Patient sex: M
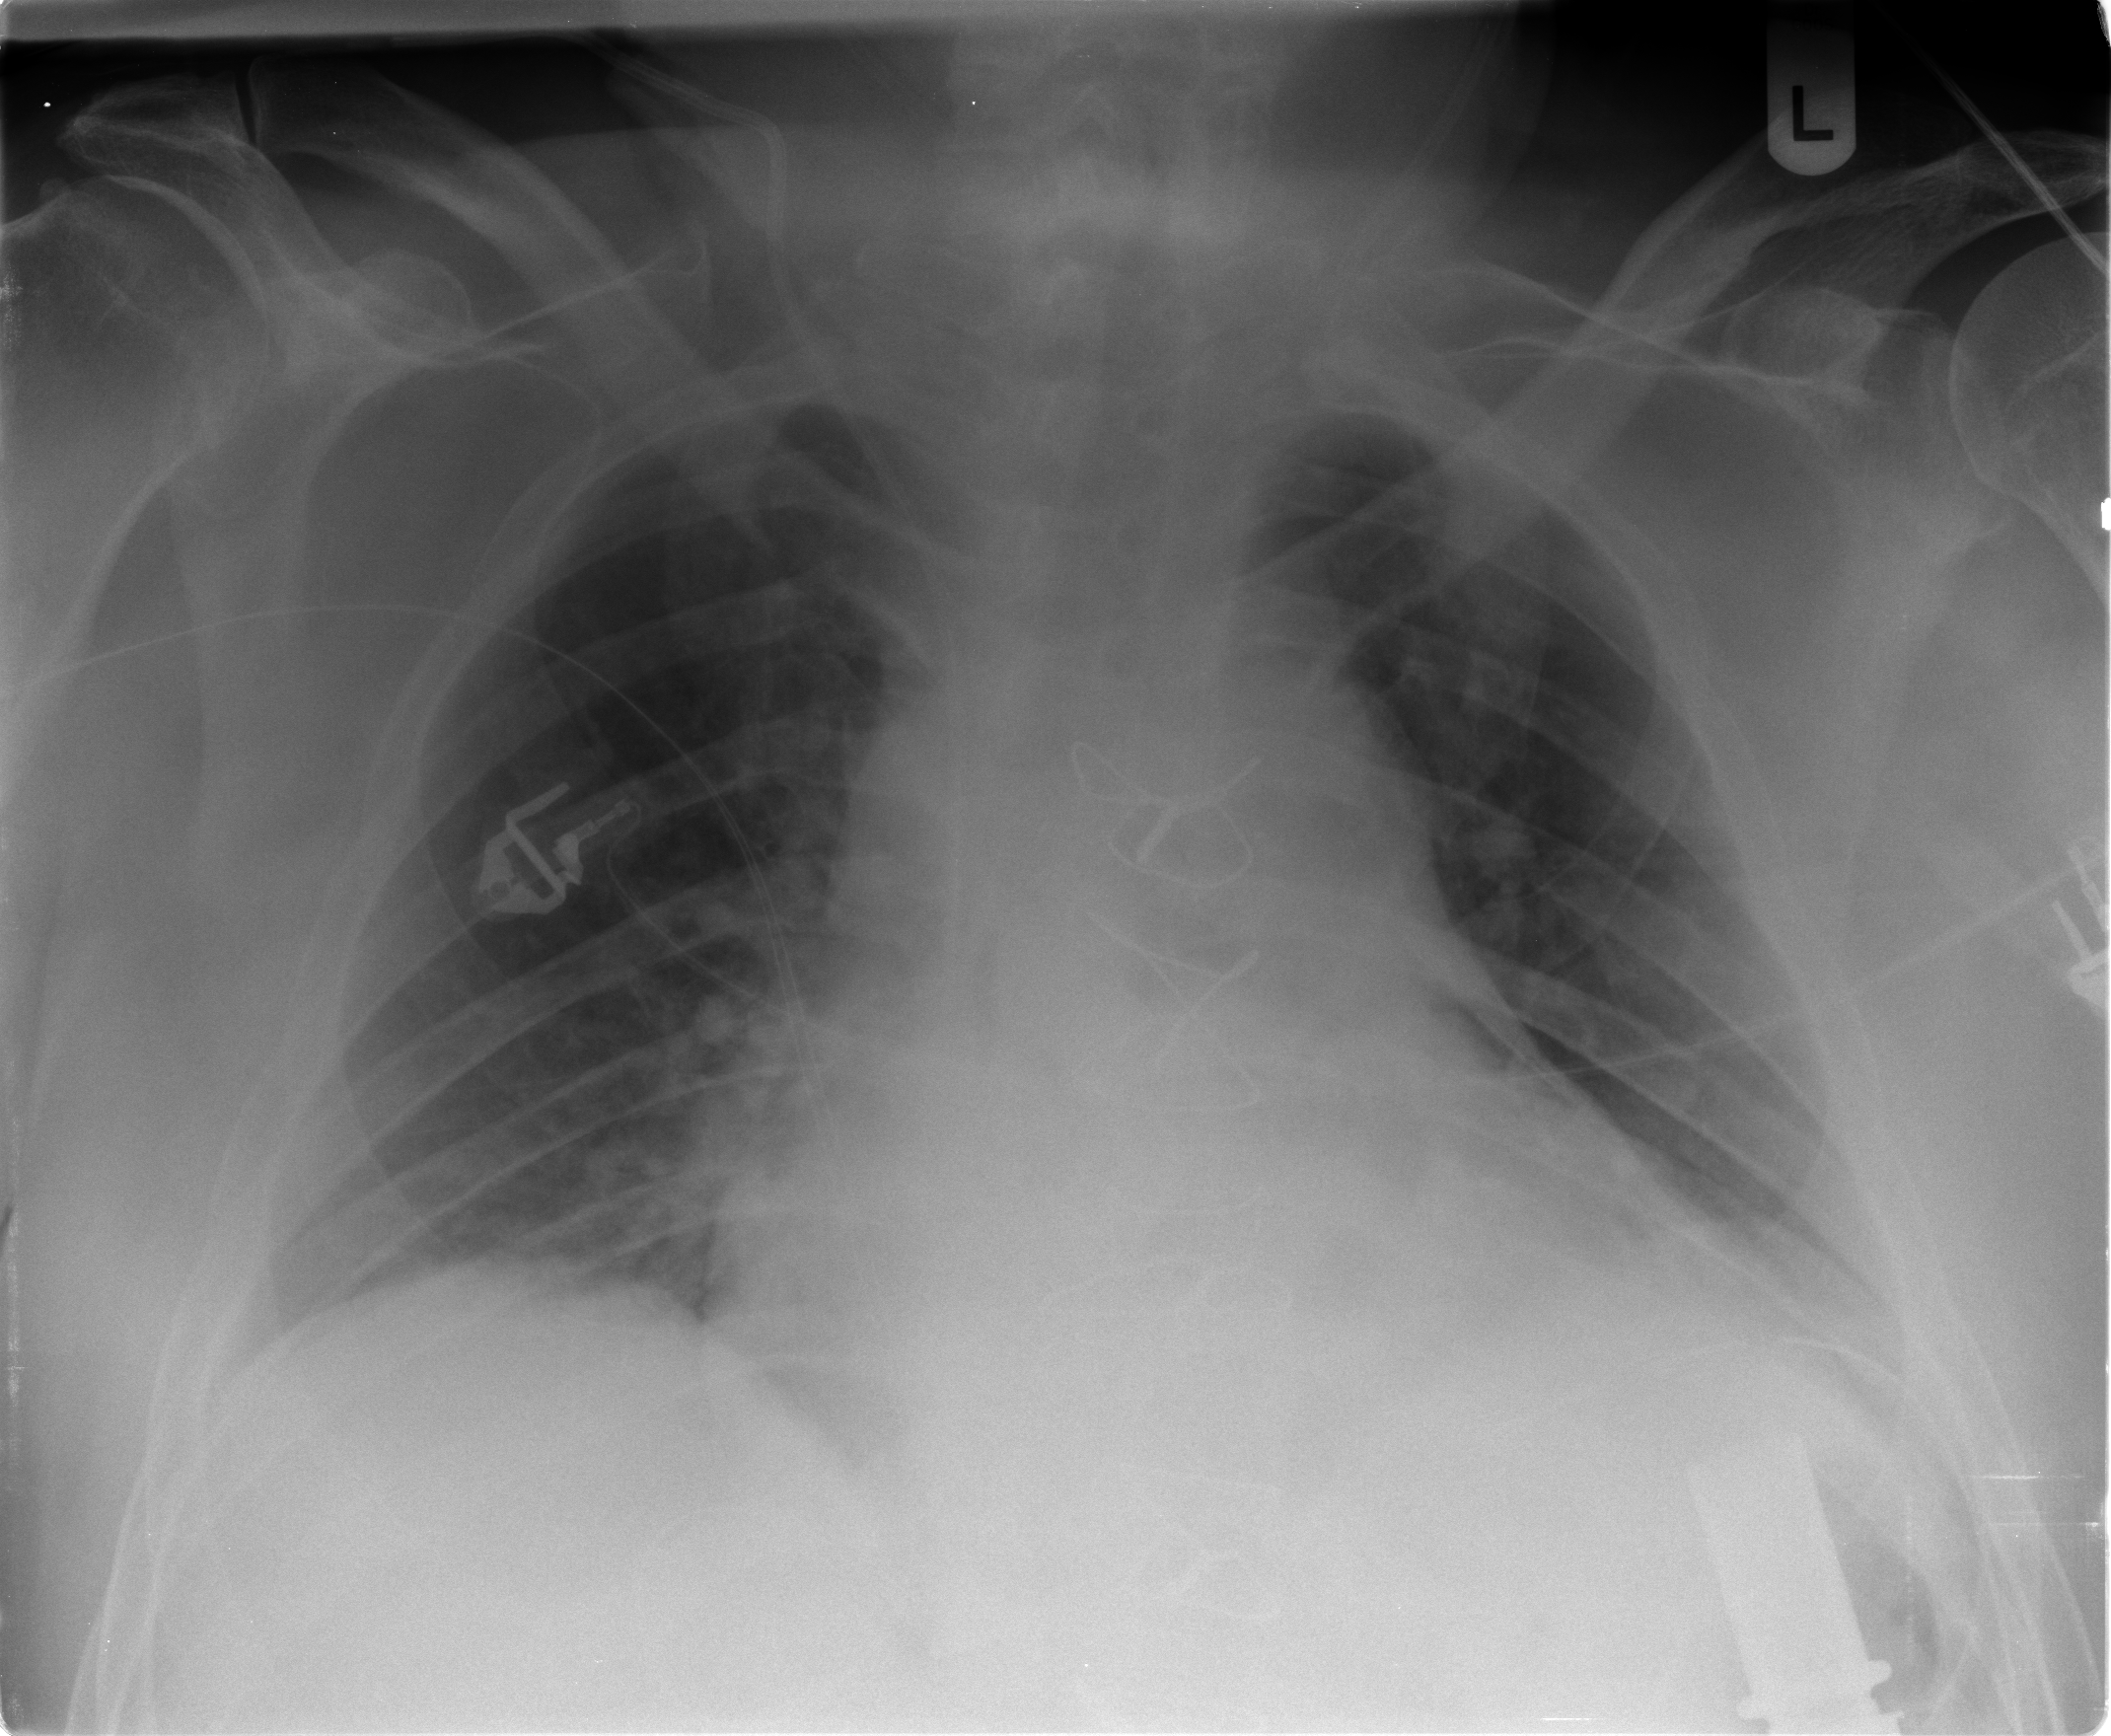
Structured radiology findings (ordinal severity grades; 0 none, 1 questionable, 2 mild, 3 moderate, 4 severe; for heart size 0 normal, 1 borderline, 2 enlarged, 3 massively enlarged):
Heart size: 2
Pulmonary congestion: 2
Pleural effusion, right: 2
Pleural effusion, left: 2
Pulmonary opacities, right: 0
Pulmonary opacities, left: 0
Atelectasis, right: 2
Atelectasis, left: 2